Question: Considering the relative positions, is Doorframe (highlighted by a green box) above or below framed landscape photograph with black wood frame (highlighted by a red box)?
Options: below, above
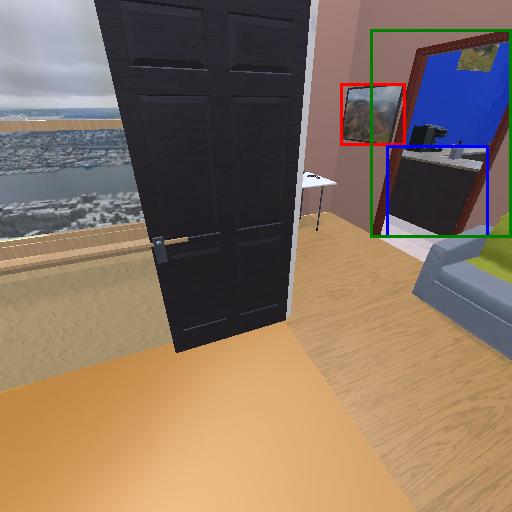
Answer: below